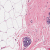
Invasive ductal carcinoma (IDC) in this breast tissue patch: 0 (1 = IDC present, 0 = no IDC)